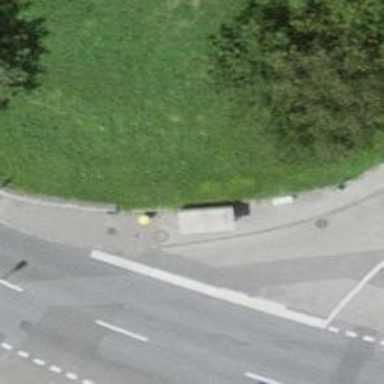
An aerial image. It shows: Post box.